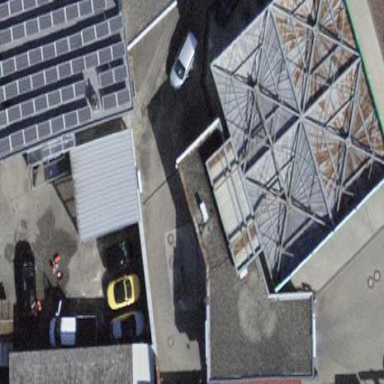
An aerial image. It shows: View of roof of building.